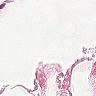
Metastatic tissue present: no